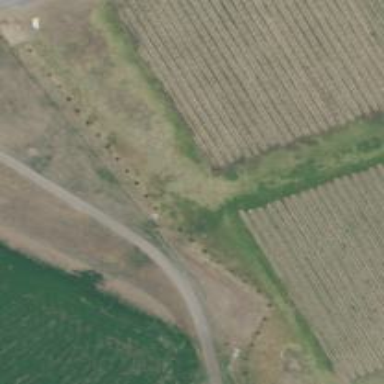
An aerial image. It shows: Agricultural area marked by row of trees.